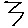
Label: zigzag